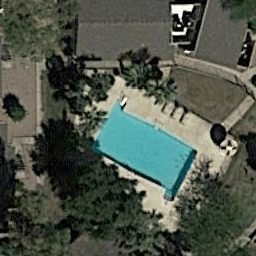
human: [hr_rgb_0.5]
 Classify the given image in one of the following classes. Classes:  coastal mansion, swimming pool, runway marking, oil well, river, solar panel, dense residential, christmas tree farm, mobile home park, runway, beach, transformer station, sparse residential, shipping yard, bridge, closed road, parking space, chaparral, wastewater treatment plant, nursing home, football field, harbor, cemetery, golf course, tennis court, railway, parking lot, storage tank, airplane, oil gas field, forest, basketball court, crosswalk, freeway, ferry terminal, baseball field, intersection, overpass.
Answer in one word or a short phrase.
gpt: swimming pool